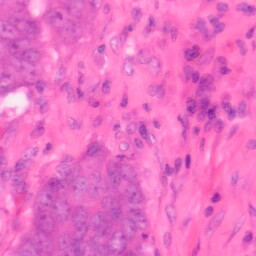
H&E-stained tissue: Colon